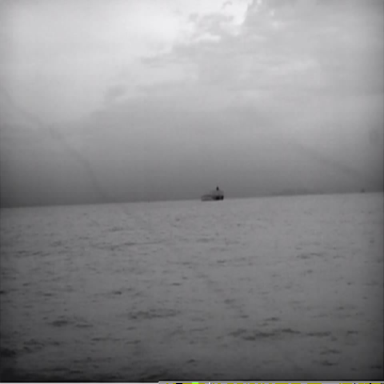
There is a liner in the infrared image.